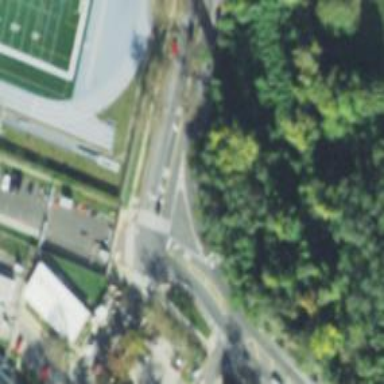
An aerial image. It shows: Marked crossing on the road.